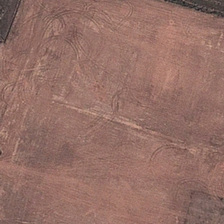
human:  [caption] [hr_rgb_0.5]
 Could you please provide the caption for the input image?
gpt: this is a irregular bare land with some traces .

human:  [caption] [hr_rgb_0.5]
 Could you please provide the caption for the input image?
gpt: this is a irregular bare land with some traces .

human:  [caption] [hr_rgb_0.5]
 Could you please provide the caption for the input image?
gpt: this is a irregular bare land with some traces .

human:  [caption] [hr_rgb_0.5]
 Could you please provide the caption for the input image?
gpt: this is a irregular bare land with some traces .

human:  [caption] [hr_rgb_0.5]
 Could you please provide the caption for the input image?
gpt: this is a irregular bare land with some traces .